Current action and preconditions to check: trajectory_clear

Your task: For each precondition in the list above, predict whether it will hold at this action.

Consider the current scene as observed from the mobile robot's camera, and analyze the predicted future states of all dynamic agents (e.g., people, animals, vehicles, or any moving entities) within the NEXT SECOND.

IMPORTANT: Only answer "very likely" if you are absolutely certain—based on strong, clear evidence—that a dynamic agent will violate the precondition in the predicted future state. Do NOT answer "very likely" for unlikely, ambiguous, or low-probability risks.

Ask yourself for each precondition: Is there a high probability, with clear and convincing evidence, that the predicted future states of any dynamic agent will interfere with the predicted future state of the currently executing action within the NEXT SECOND, causing that precondition to fail?

Assess the risk level based on these predictions. Use "likely" or "very likely" if motions create a clear risk of interference.

Use "neutral" or "improbable" if agents are nearby but their predicted paths are clearly diverging or non-conflicting.

Failure Risk Categories: "very improbable", "improbable", "neutral", "likely", "very likely"

Answer Format: Output ONLY the probability_of_failure value from these categories: "very improbable", "improbable", "neutral", "likely", "very likely"

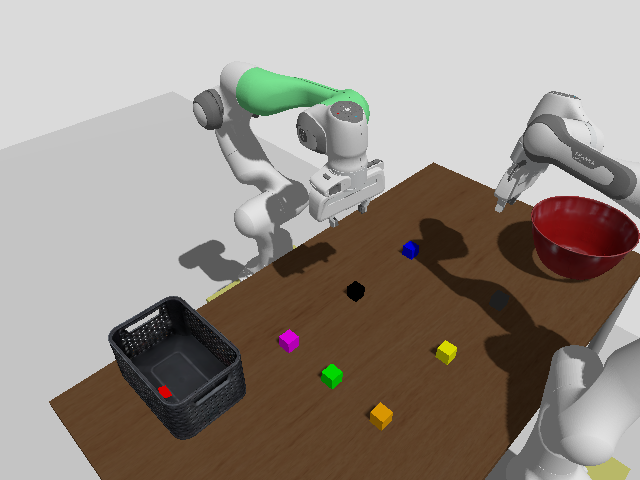

Answer: very improbable